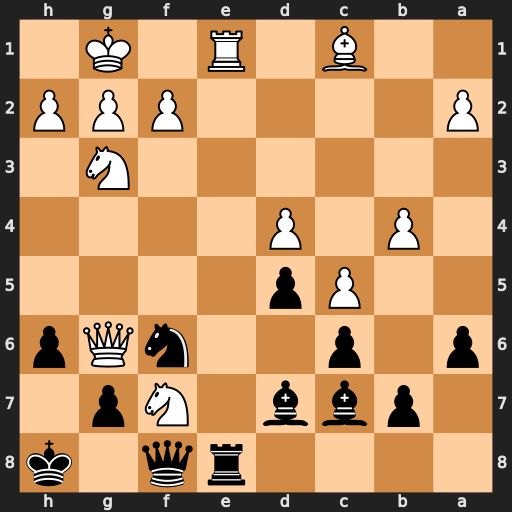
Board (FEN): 4rq1k/1pbb1Np1/p1p2nQp/2Pp4/1P1P4/6N1/P4PPP/2B1R1K1
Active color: b
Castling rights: -
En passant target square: -
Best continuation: Qxf7 Qxf7 Rxe1+ Nf1 Rxc1